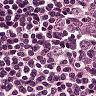
Metastatic tissue present: no